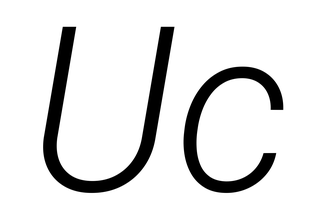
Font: Roboto-Italic_Light_Italic